Field crop: tomato
Growth stage: 1
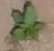
Species: solanum